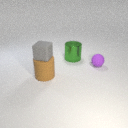
small gray rubber cube above large brown rubber cylinder